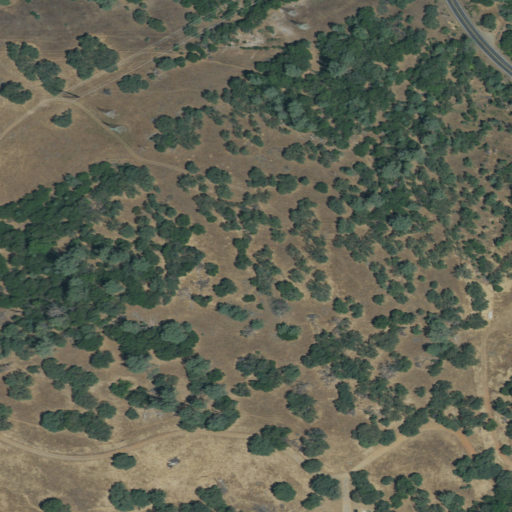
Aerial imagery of mountain in California named Red Hill containing shrub, evergreen forest, mixed forest, grassland, deciduous forest, and open development